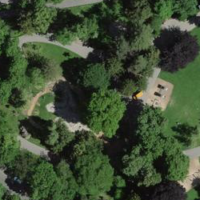
EUNIS habitat code: 53
Species observed at this site:
Bellis perennis
Columba livia
Ciconia ciconia